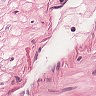
Metastatic tissue present: no